Question: In my app I need provide this screen for tablets.

So when I choose 'Setings' from 'ListFragment' I need add appropriative fragment to activity e.g. 'PreferenceFragment', but there is no 'PreferenceFragment' in 'support library'.
Is there any "legal" way to use 'PreferenceFragment' in platforms olter than 11 API level? Of cause there are projects on GitHub, which adding 'PreferenceFragment' to 'android.support.v4.app.'. For example <URL>.
But usage of project like this is a good idea or not? Is there a better way to accomplish this?
However I use 'sw' to provide differend screens and it starts from the 3.2 version e.g. API level 13 and PreferenceFragment starts from API level 11.
So as far as I see I think that will be enought provide 'PreferenceFragment' for tablets and 'PreferenceActivity' for handsets.
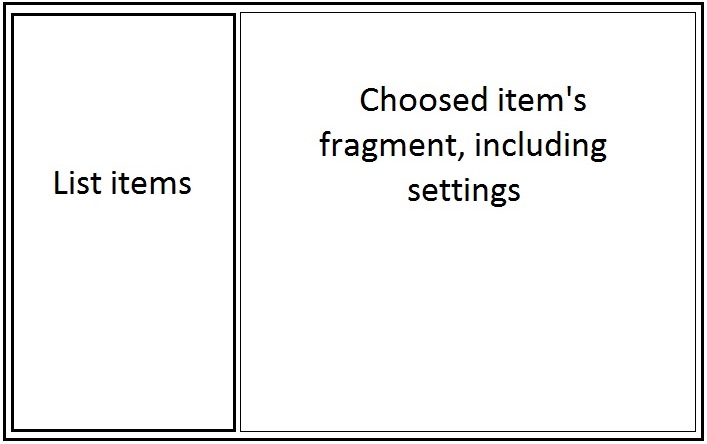
Answer: I guess these are what you might be looking for:
<URL>
<URL>